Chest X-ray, PA view. Patient: 61 years old, sex M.
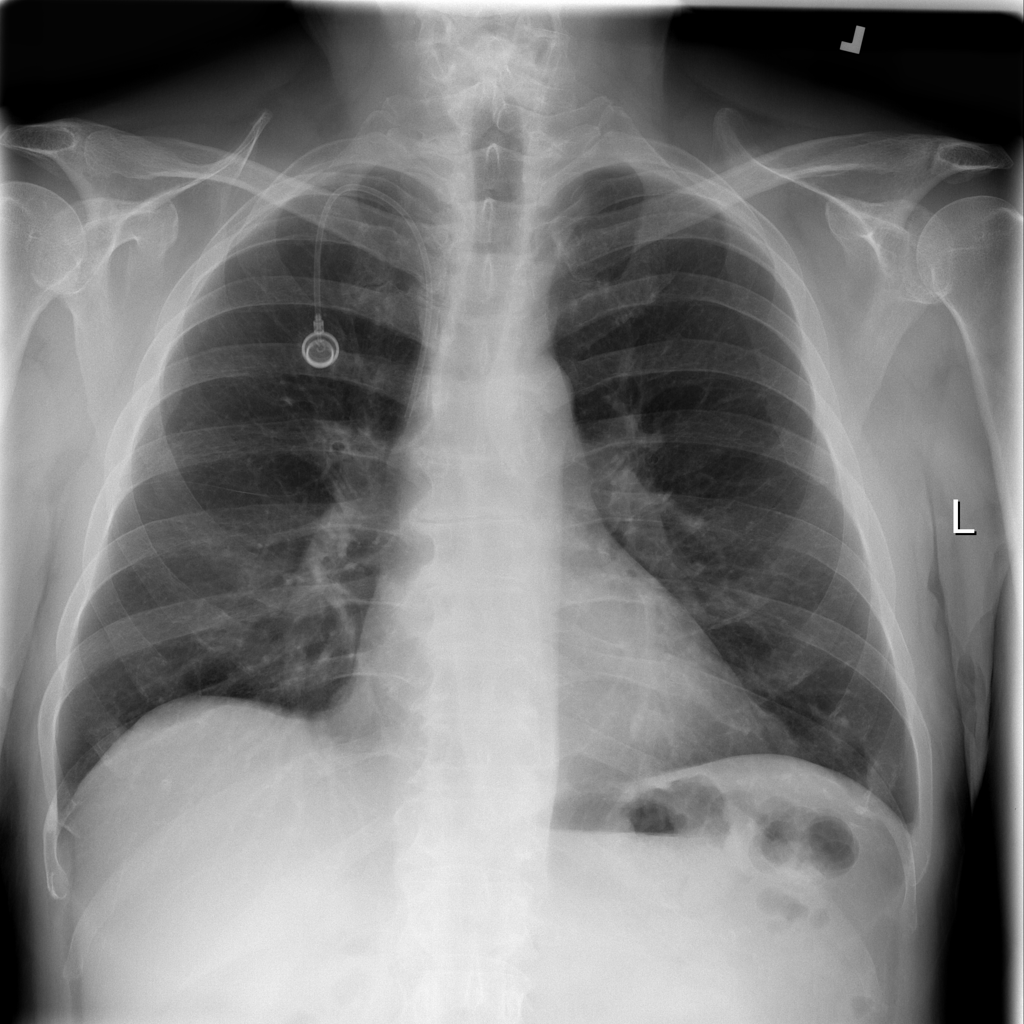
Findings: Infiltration